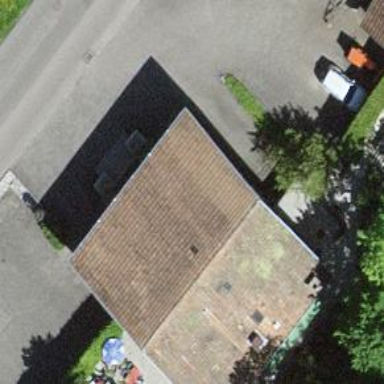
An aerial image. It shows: Restaurant.